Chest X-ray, PA view. Patient: 45 years old, sex F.
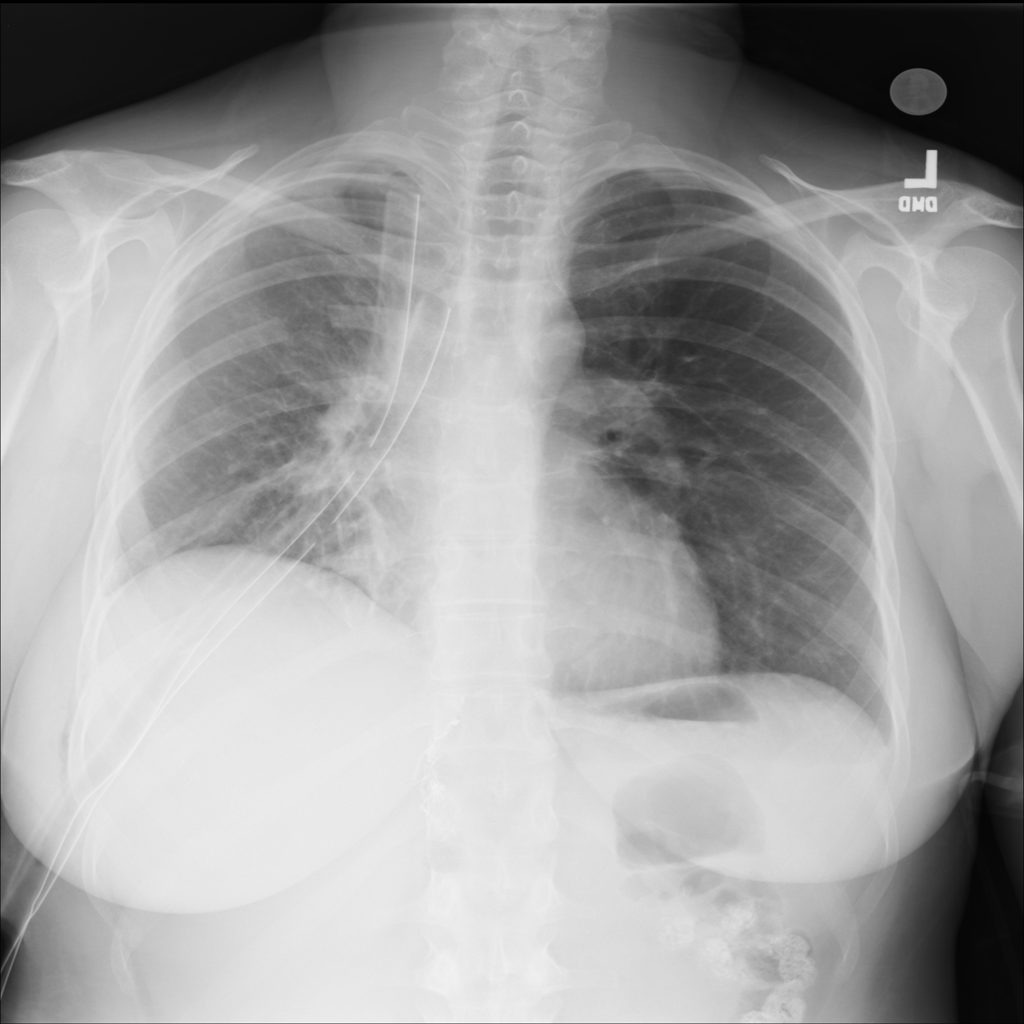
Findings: Pneumothorax